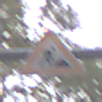
Verkehrszeichen: Arbeitsstelle
Umgebung: Outdoor, Nature
Tageszeit: MorningAfternoon
Wetter: Overcast
Licht: Natural
Jahreszeit: Autumn
Kontrast: LowContrast